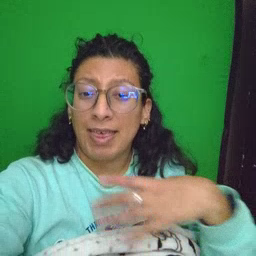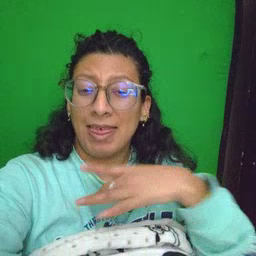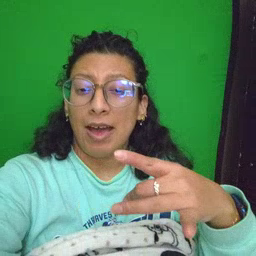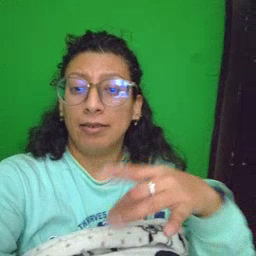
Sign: like